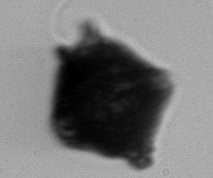
Label: Gonyaulax